Field crop: maize
Growth stage: 2
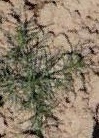
Species: salsola